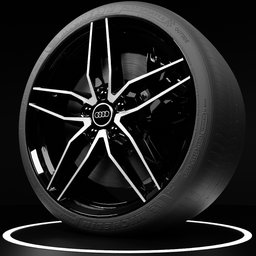
Label: mechanical